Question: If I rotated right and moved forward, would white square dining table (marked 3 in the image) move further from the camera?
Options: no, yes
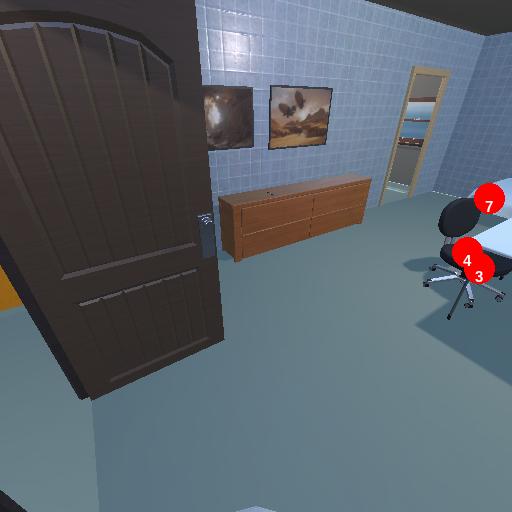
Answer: no